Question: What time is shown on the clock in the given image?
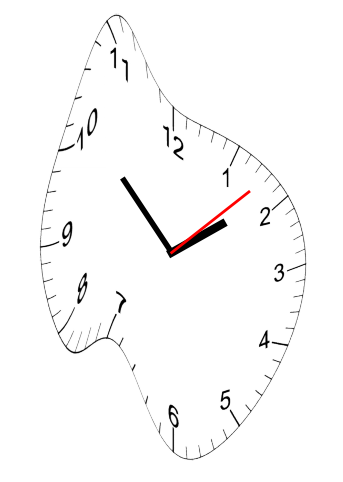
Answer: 01:52:08